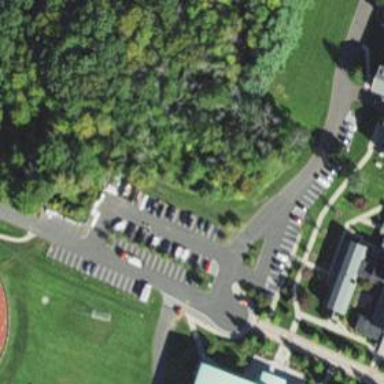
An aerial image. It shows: Parking area with asphalt surface.